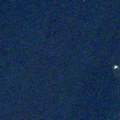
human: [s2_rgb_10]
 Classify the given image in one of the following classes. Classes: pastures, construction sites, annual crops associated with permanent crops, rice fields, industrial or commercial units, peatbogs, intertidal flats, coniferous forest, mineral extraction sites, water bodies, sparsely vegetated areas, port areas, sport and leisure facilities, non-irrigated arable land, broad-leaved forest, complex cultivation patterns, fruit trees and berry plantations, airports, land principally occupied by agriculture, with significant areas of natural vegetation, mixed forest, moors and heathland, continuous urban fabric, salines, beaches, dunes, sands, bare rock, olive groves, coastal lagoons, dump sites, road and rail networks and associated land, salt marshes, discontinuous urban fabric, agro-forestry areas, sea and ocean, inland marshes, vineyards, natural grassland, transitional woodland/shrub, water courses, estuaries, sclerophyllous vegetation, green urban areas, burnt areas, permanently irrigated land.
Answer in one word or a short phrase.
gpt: sea and ocean